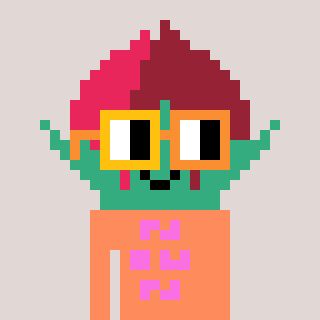
a pixel art character with square yellow and orange glasses, a rosebud-shaped head and a peachy-colored body on a warm background